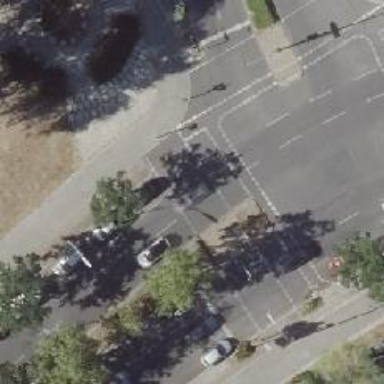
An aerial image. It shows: Road crossing with traffic signals.